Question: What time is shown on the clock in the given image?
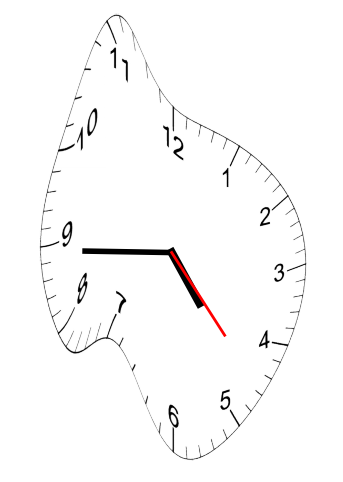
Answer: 04:44:23